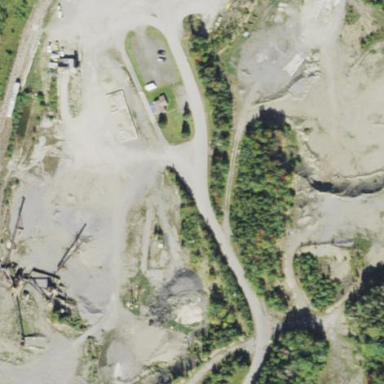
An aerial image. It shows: Quarry area.